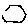
Label: hexagon